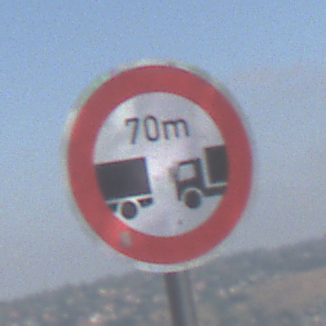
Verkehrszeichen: VerbotUnterschreitenMindestabstand
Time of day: Midday
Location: Outdoor (Nature)
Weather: PartlyCloudy
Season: NotSpecified
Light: Natural